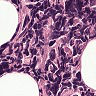
Metastatic tissue present: no